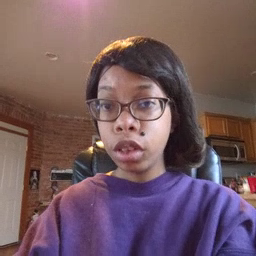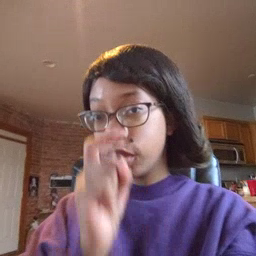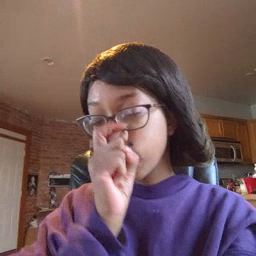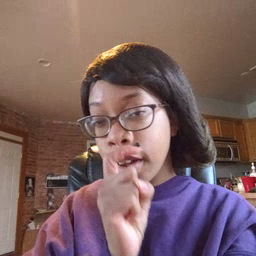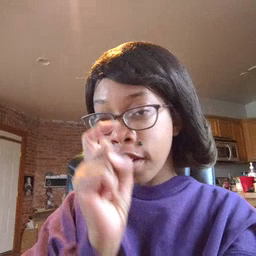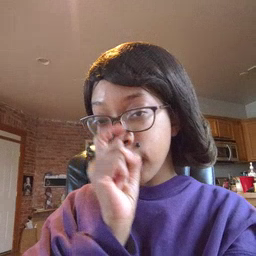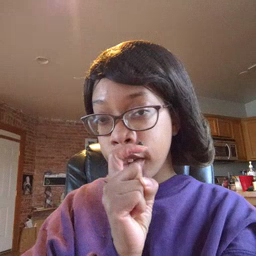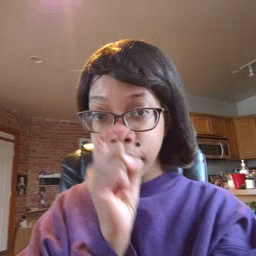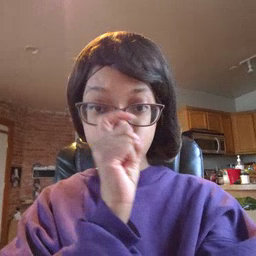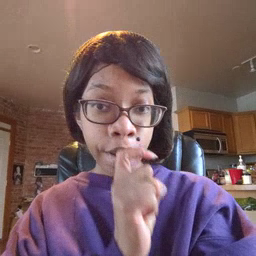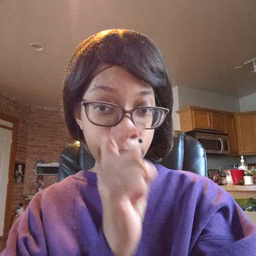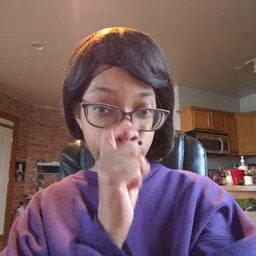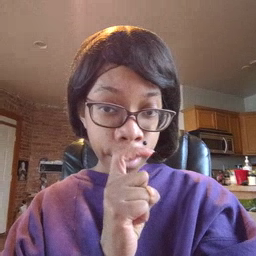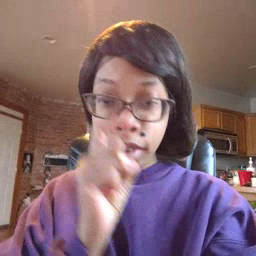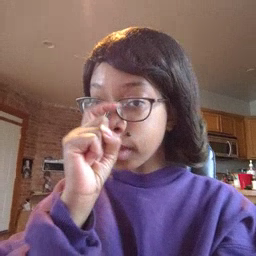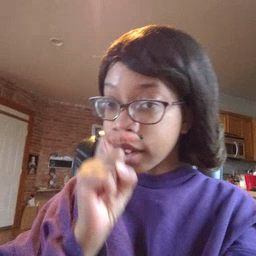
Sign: doll